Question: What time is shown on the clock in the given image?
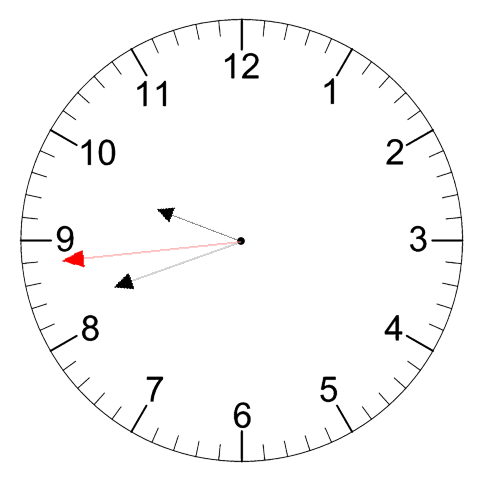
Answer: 09:41:44